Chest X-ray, PA view. Patient: 54 years old, sex M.
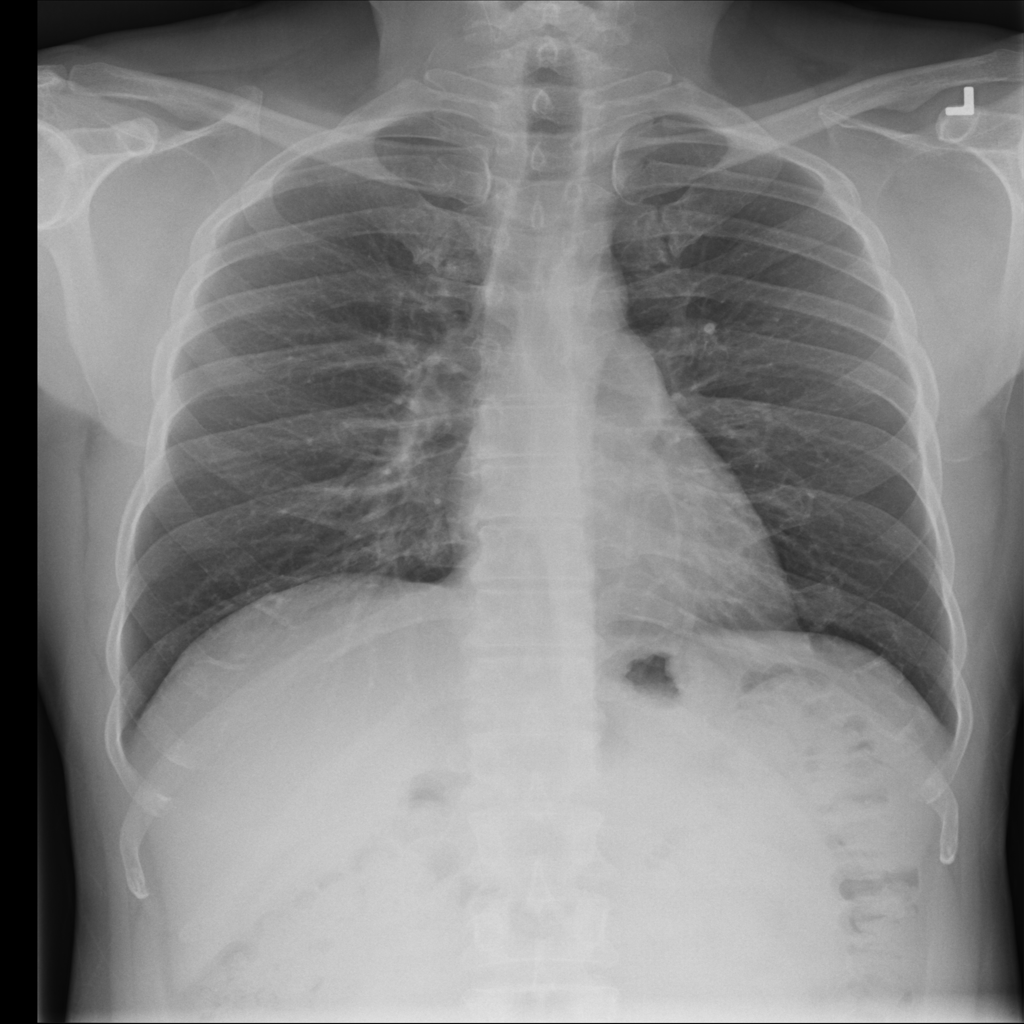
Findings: Infiltration